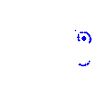
Particle: electron